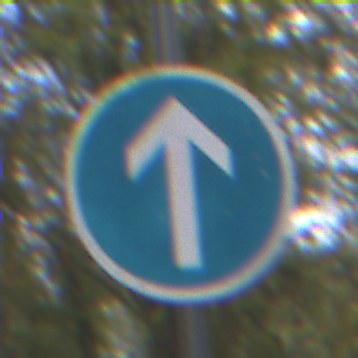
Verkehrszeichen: VorgeschriebeneFahrtrichtungGeradeaus
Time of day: MorningAfternoon
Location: Outdoor (Urban)
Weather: PartlyCloudy
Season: NotSpecified
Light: Natural